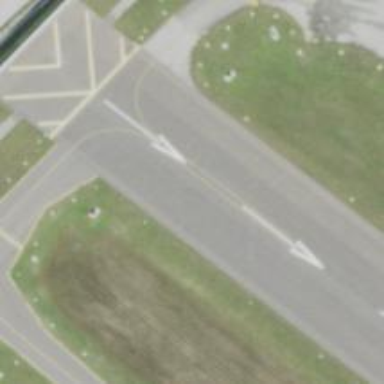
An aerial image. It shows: Asphalt runway with displaced threshold at airport.